Question: How to update ASP.Net Gridview column with all rows acording to curent data...
somethings like , column name is Issue Mode with 2 rows like 'N and F' .. when i need to change data as,
'''
if value is "F" set the value to "CF" or
if value is "N" set the value to CN
'''
Visual example:

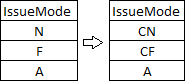
Answer: Use event like following:
'''
protected void GridView1_RowDataBound(object sender, GridViewRowEventArgs e)
{
if(e.Row.Cells[0].Text =="F")
{
e.Row.Cells[0].Text = "CF";
}
else if (e.Row.Cells[0].Text == "N")
{
e.Row.Cells[0].Text = "CN";
}
}
'''